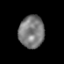
Tissue: prostate
Cell type: T cells
Senescence score: 0.3354
Nuclear area (px): 805
Mean DAPI intensity: 122.412